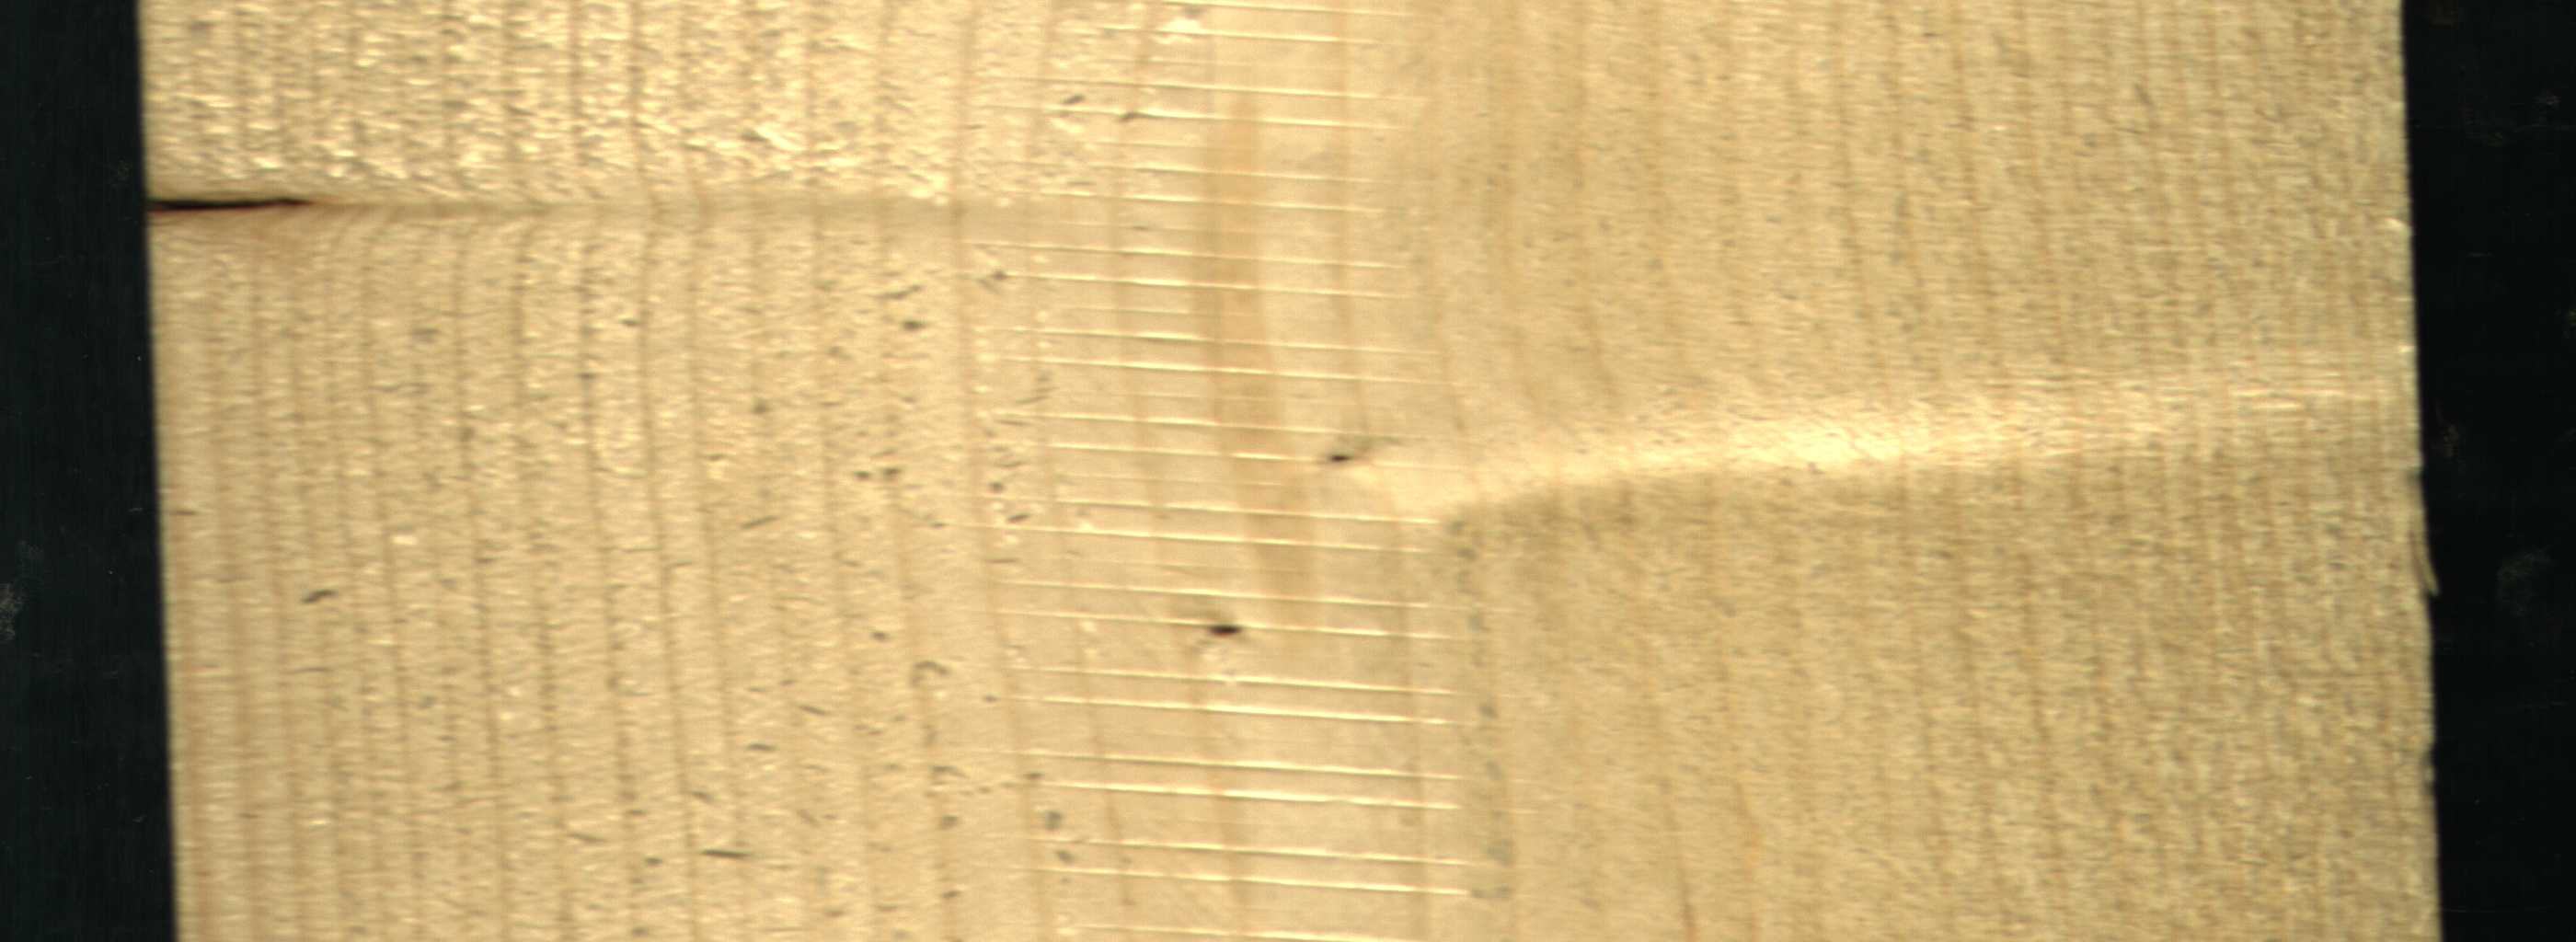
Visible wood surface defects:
Dead_Knot
Dead_Knot
Dead_Knot